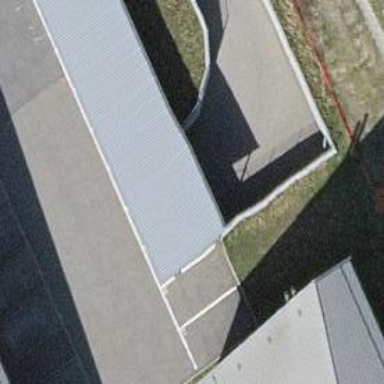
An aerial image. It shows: Parking entrance.